【题型】解答题　【知识点】立体几何　【难度】easy
如图，四棱锥 $P-ABCD$ 的底面是边长为 1 的正方形，侧棱 $PA \perp$ 底面 $ABCD$，且 $PA=2$，$E$ 是侧棱 $PA$ 的中点。

\vspace{1em}

\noindent (1) 求证：$PC \parallel$ 平面 $BDE$；

\noindent (2) 求证：平面 $PCD \perp$ 平面 $PAD$。
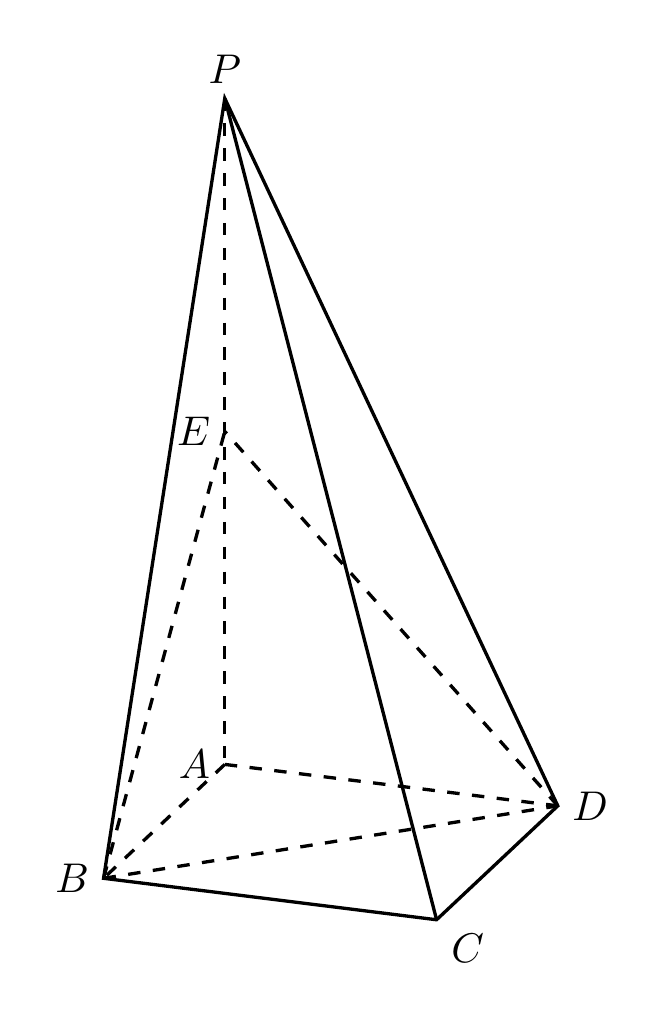
【解答】
\noindent\textbf{【答案】}(1) 证明见解析

\noindent (2) 证明见解析

\vspace{1em}

\noindent\textbf{【解析】}(1) 连接 $AC$ 交 $BD$ 于 $O$，连接 $OE$，

因为四边形 $ABCD$ 是正方形，所以 $O$ 是 $AC$ 的中点，

又 $E$ 是侧棱 $PA$ 的中点，所以 $PC \parallel OE$，

又因为 $OE \subset$ 平面 $BDE$，$PC \not\subset$ 平面 $BDE$，

所以 $PC \parallel$ 平面 $BDE$；

\vspace{1em}

\noindent (2) 因为侧棱 $PA \perp$ 底面 $ABCD$，$PA \subset$ 平面 $PAD$，所以平面 $PAD \perp$ 底面 $ABCD$，

又因为 $CD \subset$ 底面 $ABCD$，$CD \perp AD$，平面 $PAD \cap$ 底面 $ABCD = AD$，

所以 $CD \perp$ 平面 $PAD$，又 $CD \subset$ 平面 $PCD$，所以平面 $PCD \perp$ 平面 $PAD$。

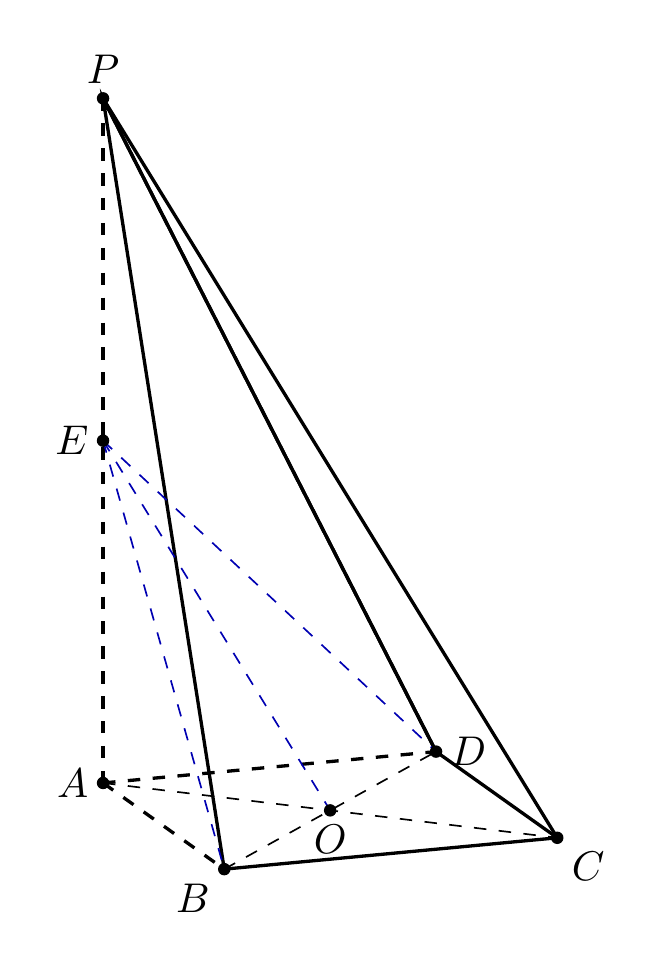